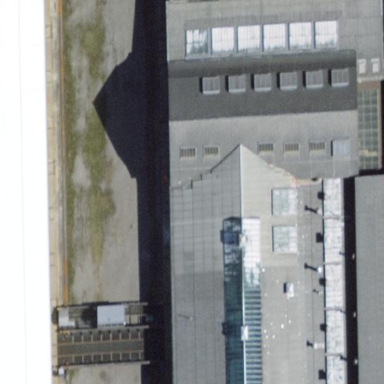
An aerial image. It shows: Commercial building.